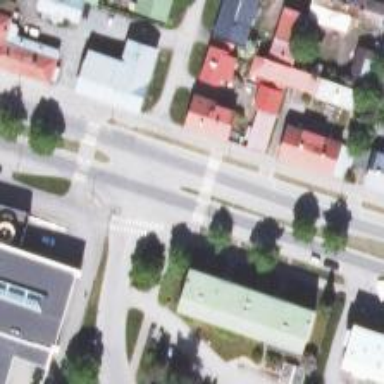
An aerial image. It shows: Marked road crossing.